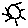
Label: sun